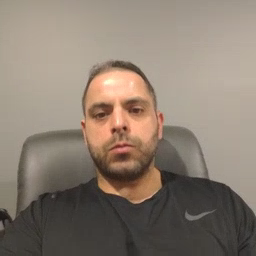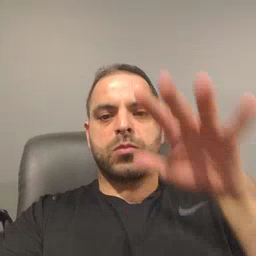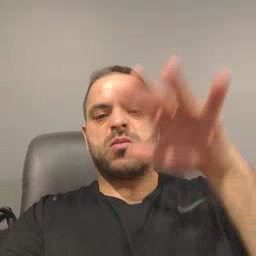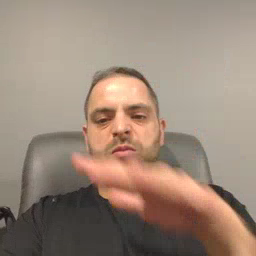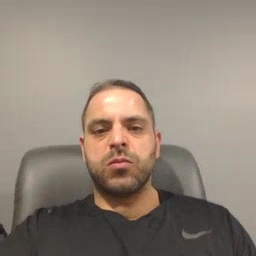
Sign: alligator